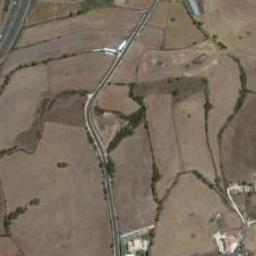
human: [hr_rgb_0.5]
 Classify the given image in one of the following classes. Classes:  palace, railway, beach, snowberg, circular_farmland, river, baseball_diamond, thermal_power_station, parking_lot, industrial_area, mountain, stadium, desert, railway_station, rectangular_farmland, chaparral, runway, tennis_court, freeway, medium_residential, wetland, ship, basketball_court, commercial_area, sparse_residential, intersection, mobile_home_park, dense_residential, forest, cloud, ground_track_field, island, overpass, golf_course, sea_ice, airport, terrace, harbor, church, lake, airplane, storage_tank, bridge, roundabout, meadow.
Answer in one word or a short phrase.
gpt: terrace